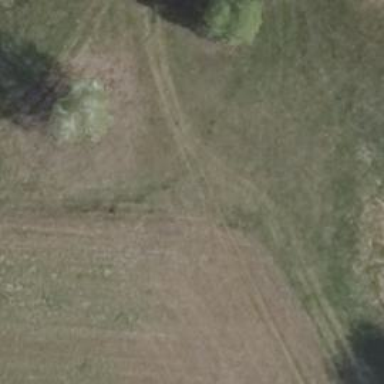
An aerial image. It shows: Grassy track.